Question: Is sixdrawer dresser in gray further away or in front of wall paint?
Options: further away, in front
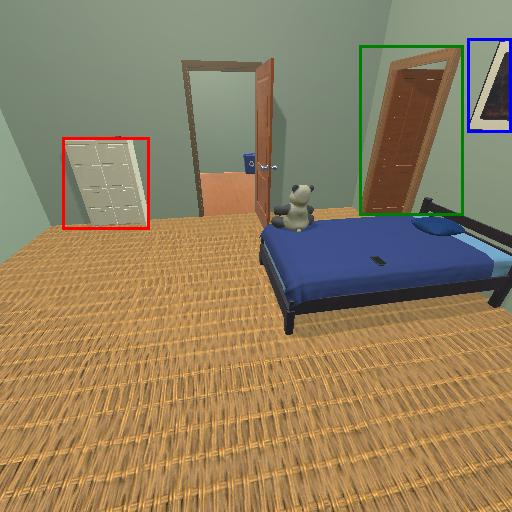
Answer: further away